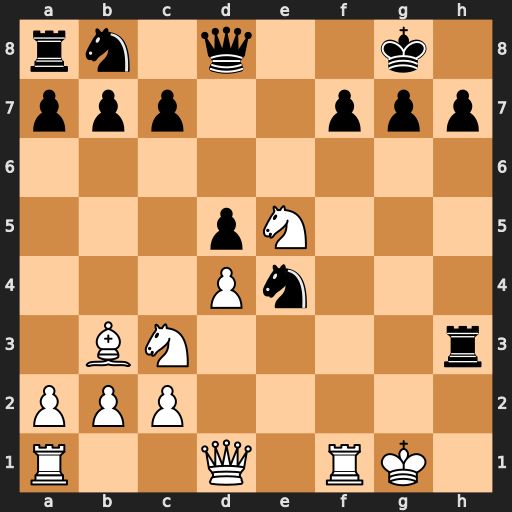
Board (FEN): rn1q2k1/ppp2ppp/8/3pN3/3Pn3/1BN4r/PPP5/R2Q1RK1
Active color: w
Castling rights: -
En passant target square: -
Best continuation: Nxe4 Qh4 Qg4